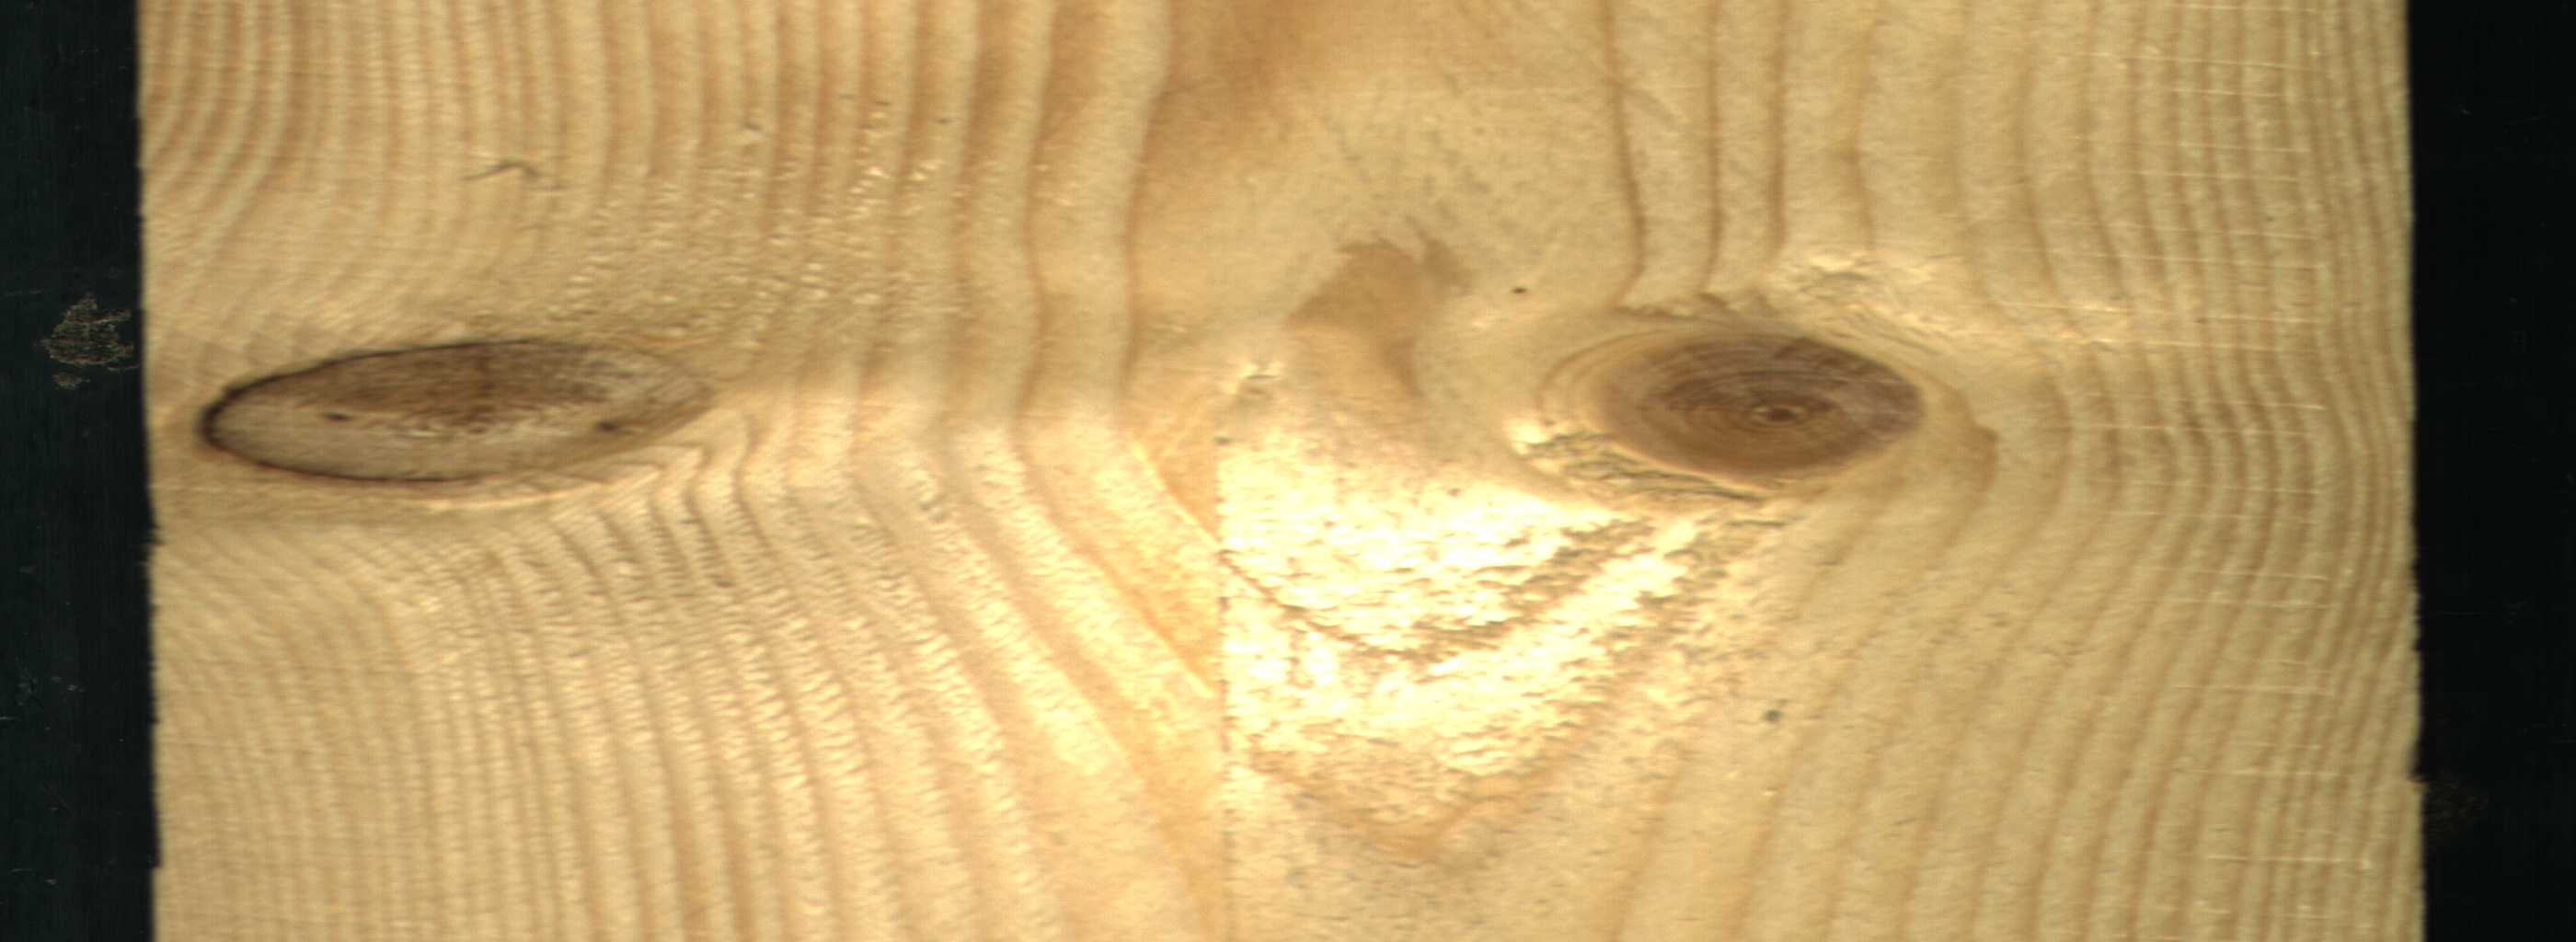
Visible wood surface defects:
Dead_Knot
Live_Knot